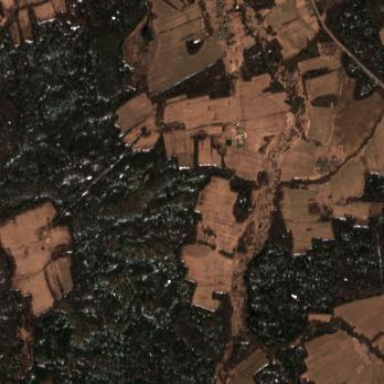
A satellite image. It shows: Woodland area with windfall damage to the trees.